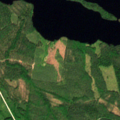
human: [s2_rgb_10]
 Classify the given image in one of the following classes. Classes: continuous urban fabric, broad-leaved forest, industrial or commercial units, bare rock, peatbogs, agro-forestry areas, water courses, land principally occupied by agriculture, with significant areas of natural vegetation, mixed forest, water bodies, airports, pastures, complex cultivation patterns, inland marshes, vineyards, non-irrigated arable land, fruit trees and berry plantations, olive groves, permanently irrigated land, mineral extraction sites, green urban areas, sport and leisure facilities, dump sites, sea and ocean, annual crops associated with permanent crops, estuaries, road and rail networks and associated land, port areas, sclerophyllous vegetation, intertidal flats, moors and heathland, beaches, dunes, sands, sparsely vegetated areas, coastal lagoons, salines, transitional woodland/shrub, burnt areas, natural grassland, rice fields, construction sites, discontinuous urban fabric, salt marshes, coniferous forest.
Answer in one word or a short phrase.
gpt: coniferous forest, mixed forest, water bodies